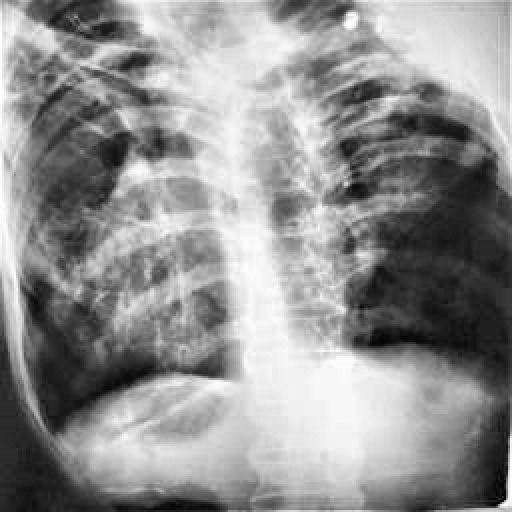
Finding: TUBERCULOSIS